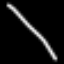
Label: line